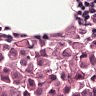
Metastatic tissue present: yes